Current action and preconditions to check: trajectory_clear

Your task: For each precondition in the list above, predict whether it will hold at this action.

Consider the current scene as observed from the mobile robot's camera, and analyze the predicted future states of all dynamic agents (e.g., people, animals, vehicles, or any moving entities) within the NEXT SECOND.

IMPORTANT: Only answer "very likely" if you are absolutely certain—based on strong, clear evidence—that a dynamic agent will violate the precondition in the predicted future state. Do NOT answer "very likely" for unlikely, ambiguous, or low-probability risks.

Ask yourself for each precondition: Is there a high probability, with clear and convincing evidence, that the predicted future states of any dynamic agent will interfere with the predicted future state of the currently executing action within the NEXT SECOND, causing that precondition to fail?

Assess the risk level based on these predictions. Use "likely" or "very likely" if motions create a clear risk of interference.

Use "neutral" or "improbable" if agents are nearby but their predicted paths are clearly diverging or non-conflicting.

Failure Risk Categories: "very improbable", "improbable", "neutral", "likely", "very likely"

Answer Format: Output ONLY the probability_of_failure value from these categories: "very improbable", "improbable", "neutral", "likely", "very likely"

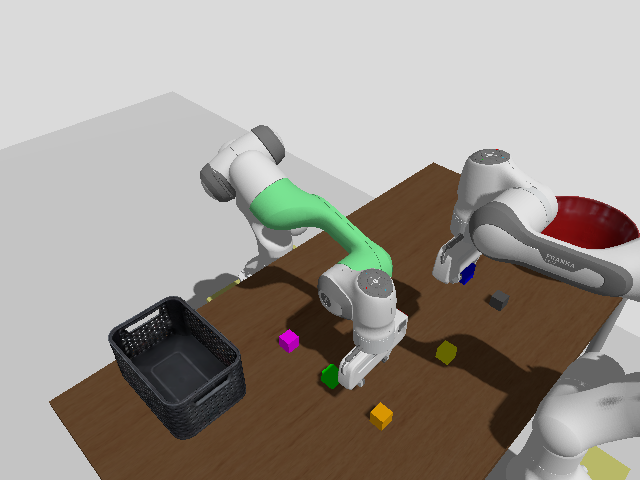

Answer: very improbable